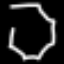
Label: octagon